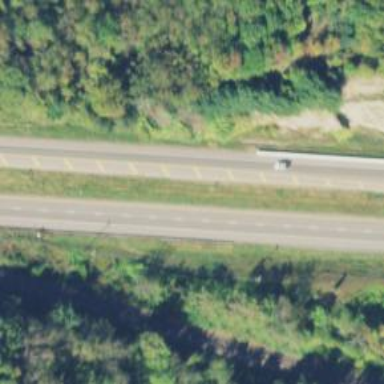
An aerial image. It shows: This image shows trunk highway that functions as expressway.